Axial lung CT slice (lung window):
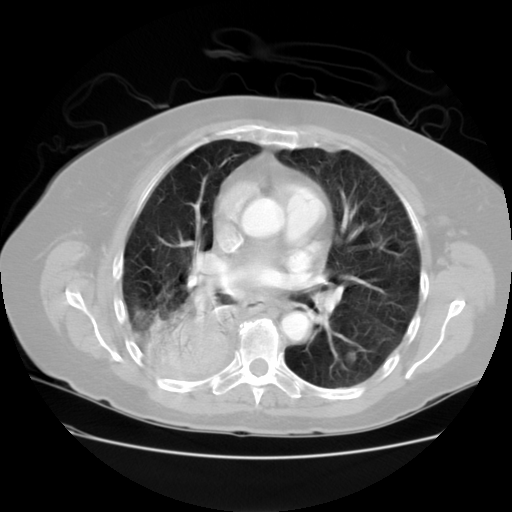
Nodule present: yes
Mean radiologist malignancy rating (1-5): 3